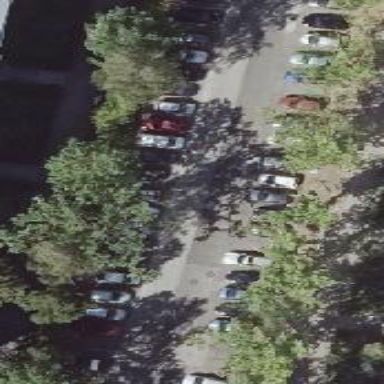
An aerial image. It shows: Parking available on the street side.